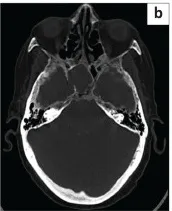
(b and c) Axial and Coronal CT demonstrates the defect in the right lateral wall of sphenoid sinus.
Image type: radiology (ct)